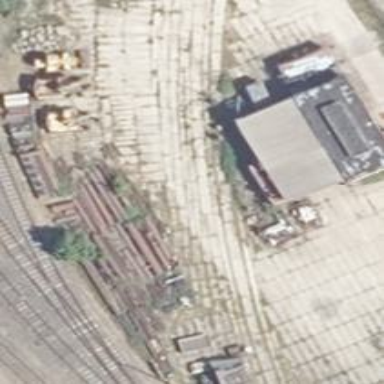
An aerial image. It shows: Railway spur service.